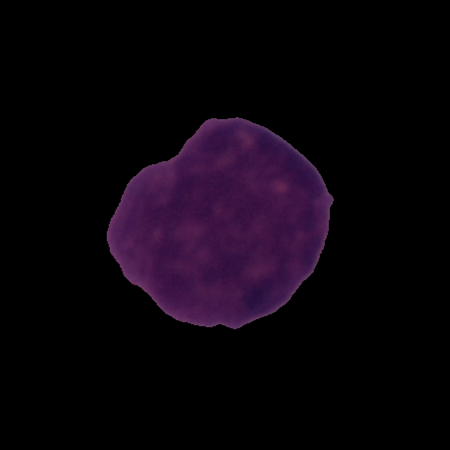
Label: cancer